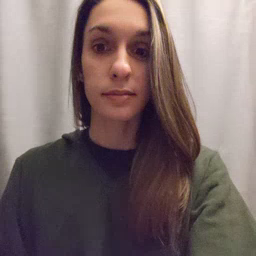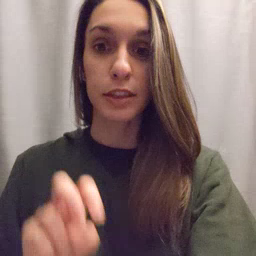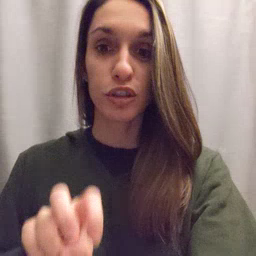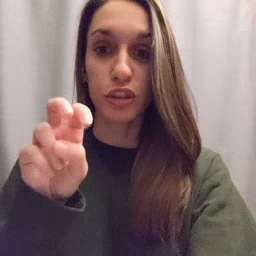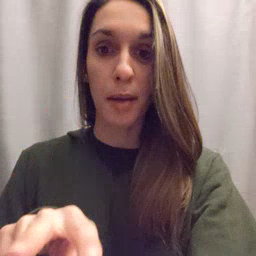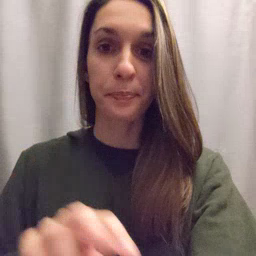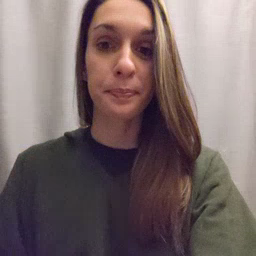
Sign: jump